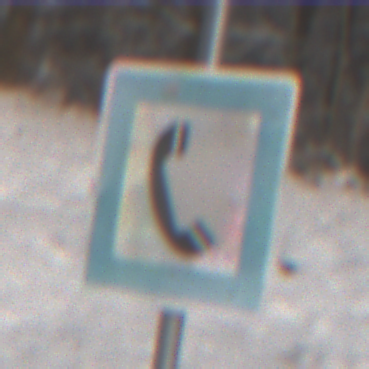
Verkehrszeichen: Fernsprecher
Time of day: MorningAfternoon
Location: Outdoor (Nature)
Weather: PartlyCloudy
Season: Winter
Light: Natural